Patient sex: M
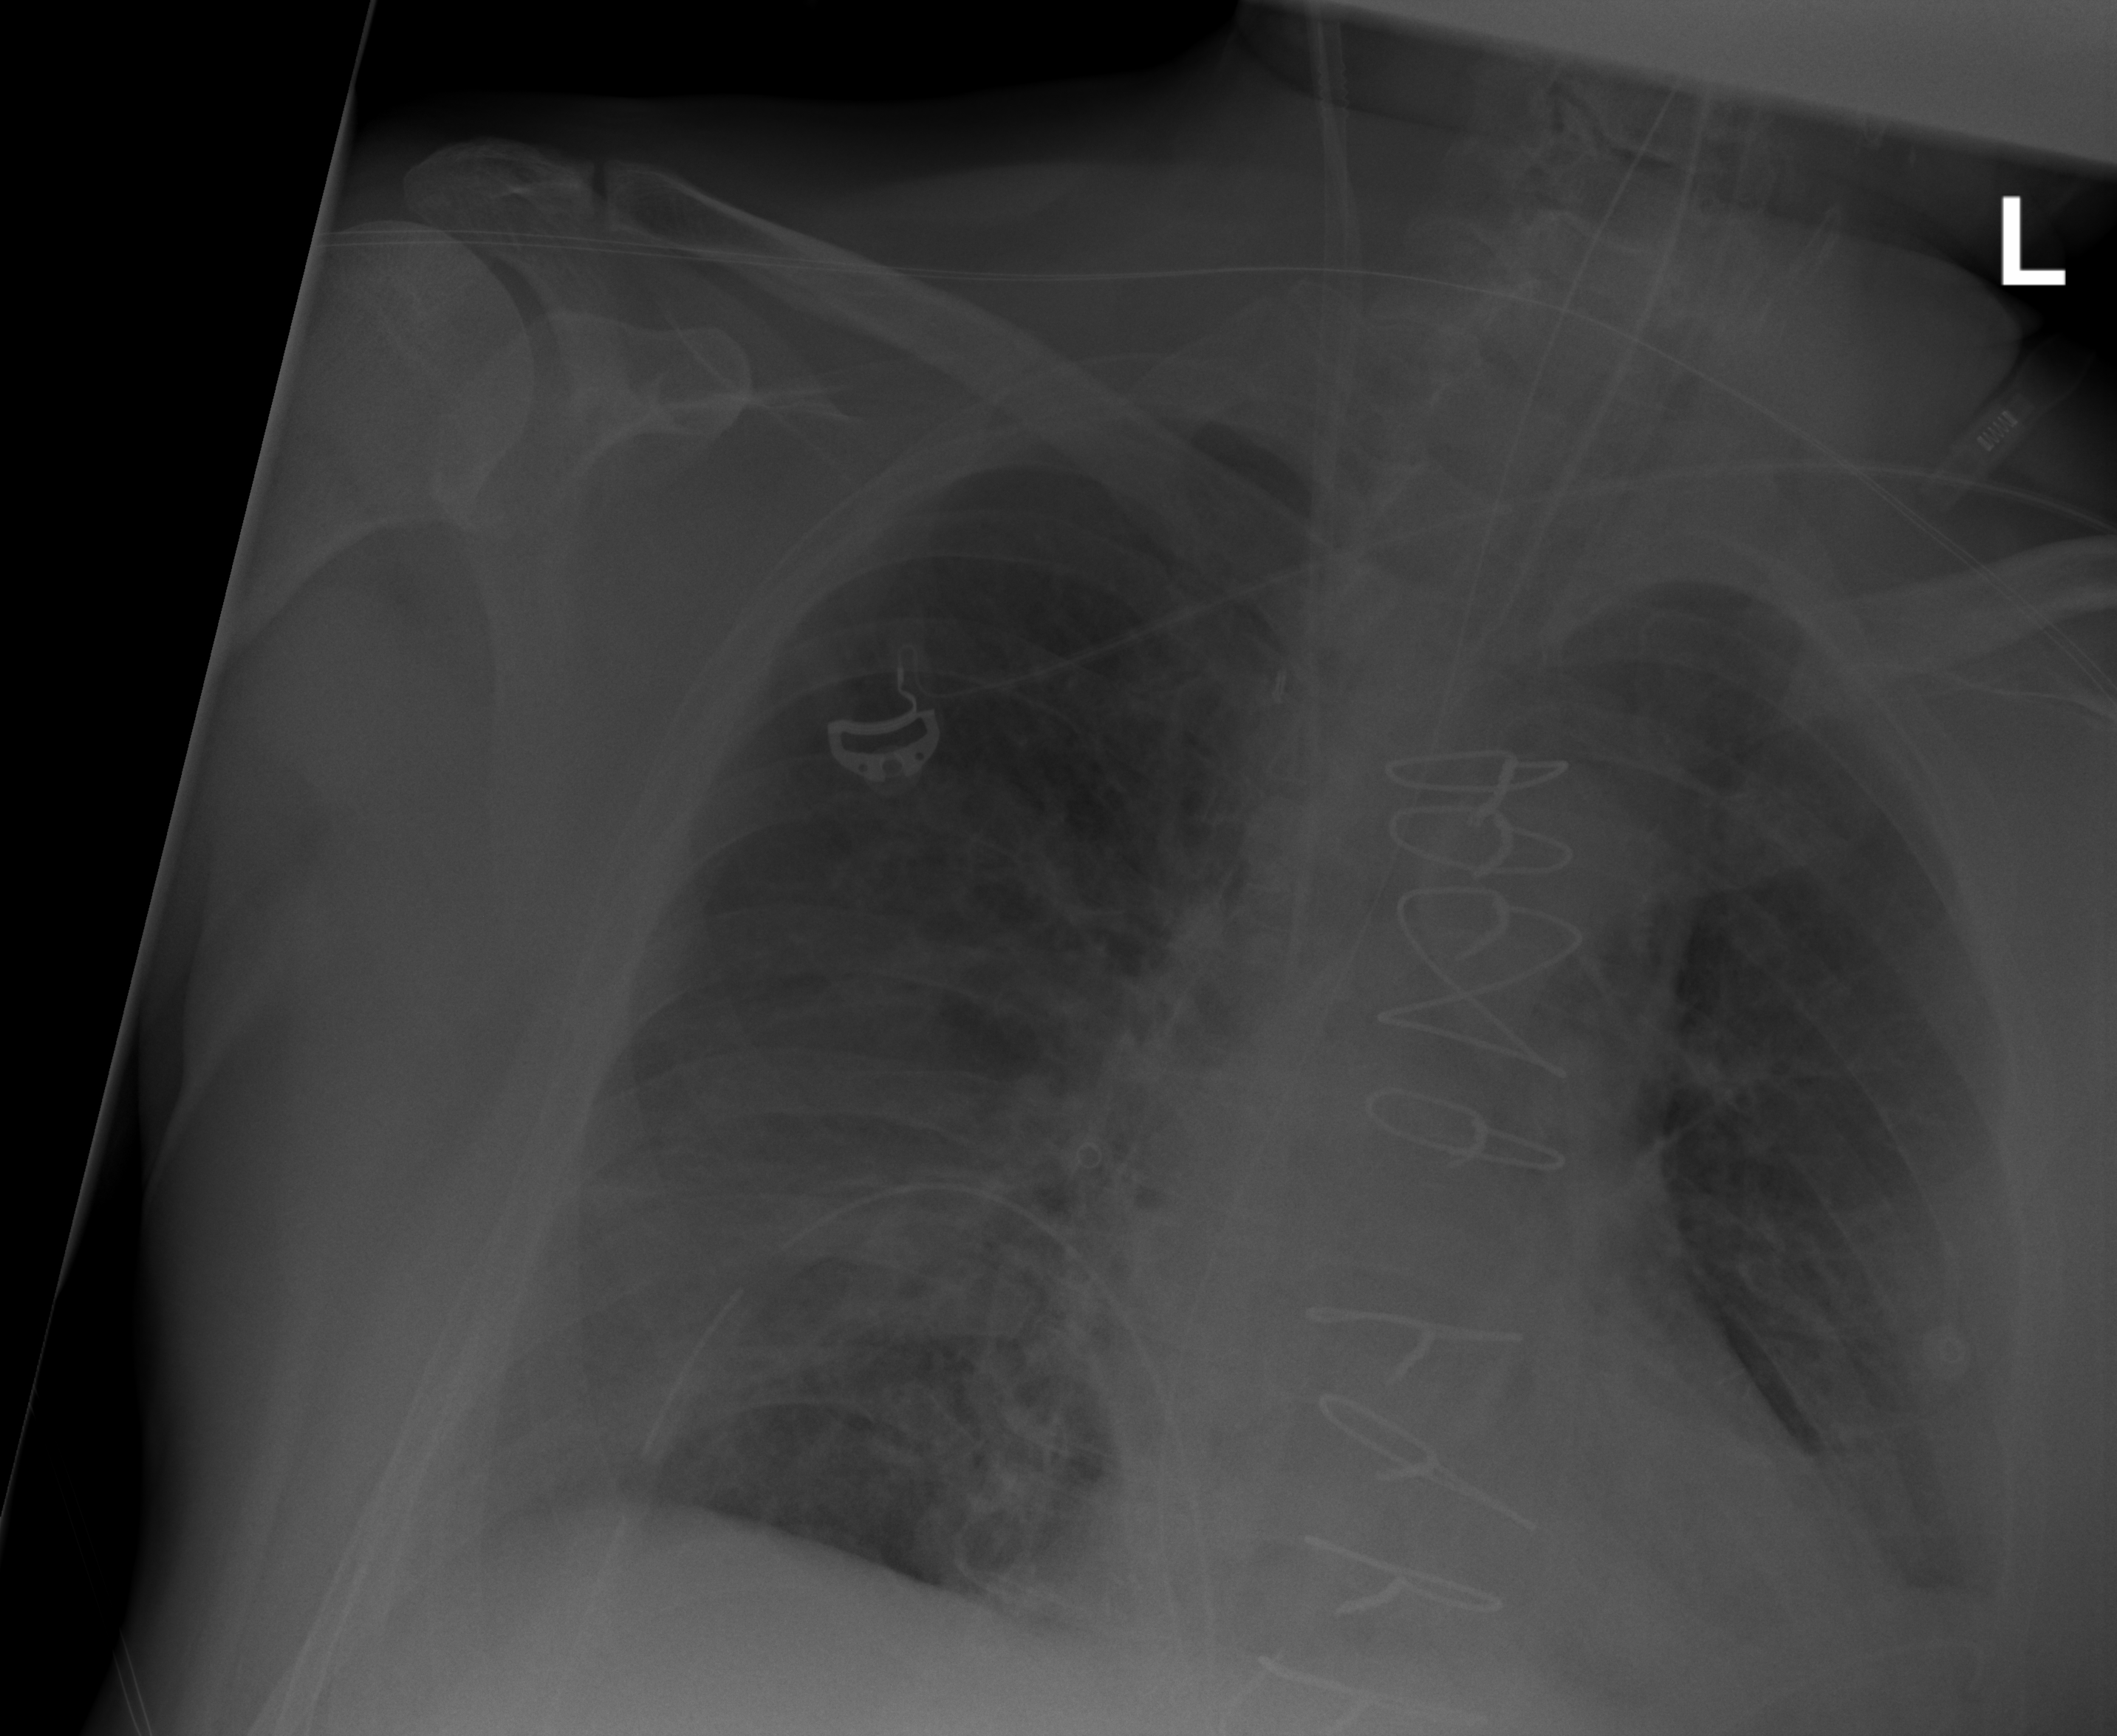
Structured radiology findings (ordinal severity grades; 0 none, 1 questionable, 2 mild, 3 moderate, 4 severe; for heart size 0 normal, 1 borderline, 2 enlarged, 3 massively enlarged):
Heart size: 1
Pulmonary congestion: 2
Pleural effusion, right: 3
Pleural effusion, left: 3
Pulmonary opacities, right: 2
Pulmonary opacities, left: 2
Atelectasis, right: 3
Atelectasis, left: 3